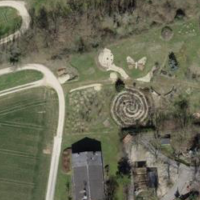
EUNIS habitat code: 52
Species observed at this site:
Tanacetum vulgare
Lamium galeobdolon